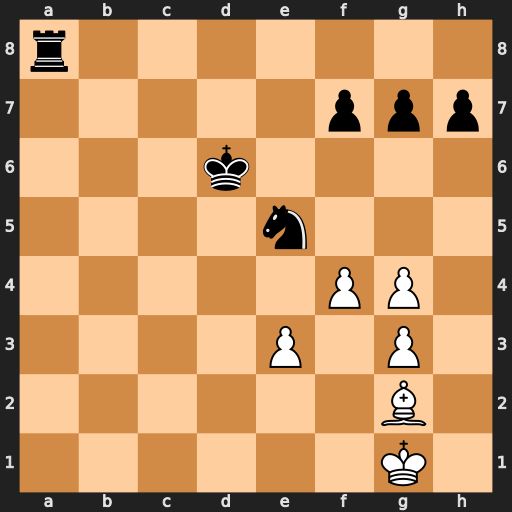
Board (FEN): r7/5ppp/3k4/4n3/5PP1/4P1P1/6B1/6K1
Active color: w
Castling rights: -
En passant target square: -
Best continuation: fxe5+ Ke6 Bxa8